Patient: sex M, age 35
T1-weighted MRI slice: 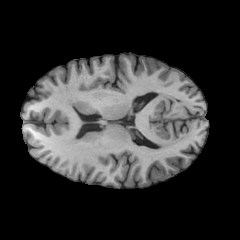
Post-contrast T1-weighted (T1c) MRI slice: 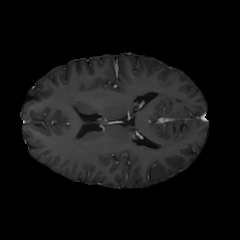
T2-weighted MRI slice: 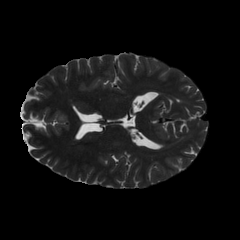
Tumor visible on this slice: no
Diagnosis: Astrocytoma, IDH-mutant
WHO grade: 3